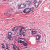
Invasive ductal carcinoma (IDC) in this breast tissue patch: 0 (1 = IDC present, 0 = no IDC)